Brain MRI, t1w sequence, axial 2D slice.
Patient: age 38, sex F, weight 95 kg, height 1.95 m
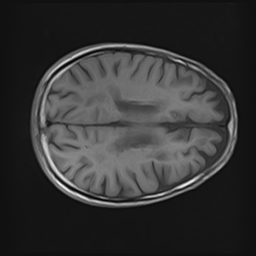